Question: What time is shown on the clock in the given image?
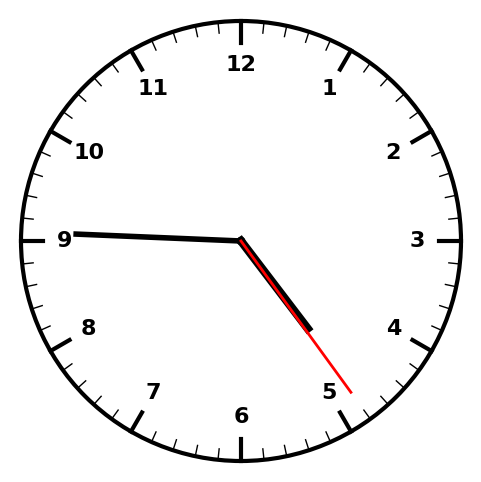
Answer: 04:45:24